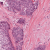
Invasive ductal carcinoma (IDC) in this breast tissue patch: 0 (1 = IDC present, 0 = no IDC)